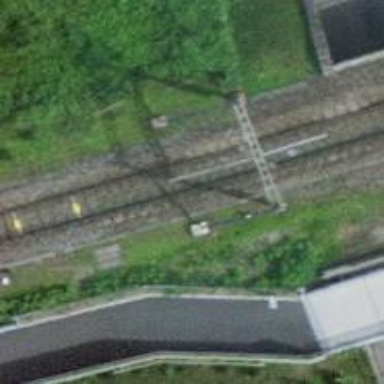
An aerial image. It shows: Railway bridge with electrified tracks and single contact line.